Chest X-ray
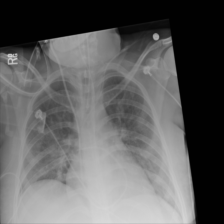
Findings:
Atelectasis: positive
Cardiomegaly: negative
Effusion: negative
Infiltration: negative
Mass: negative
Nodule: negative
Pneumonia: negative
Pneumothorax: negative
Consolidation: negative
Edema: positive
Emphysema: negative
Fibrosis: negative
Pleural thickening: negative
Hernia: negative